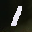
Label: 1